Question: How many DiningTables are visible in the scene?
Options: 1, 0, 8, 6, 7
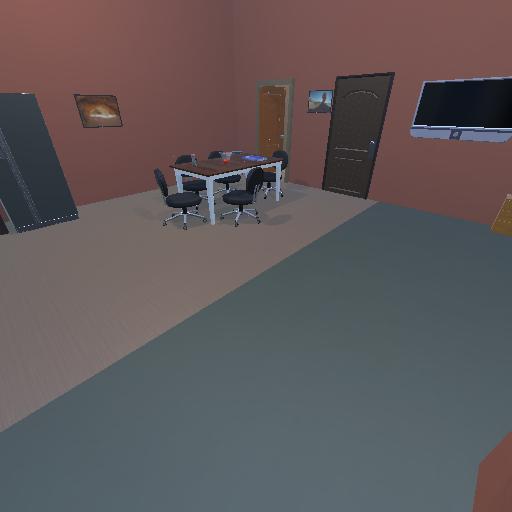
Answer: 1